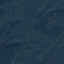
Land use / land cover: Forest